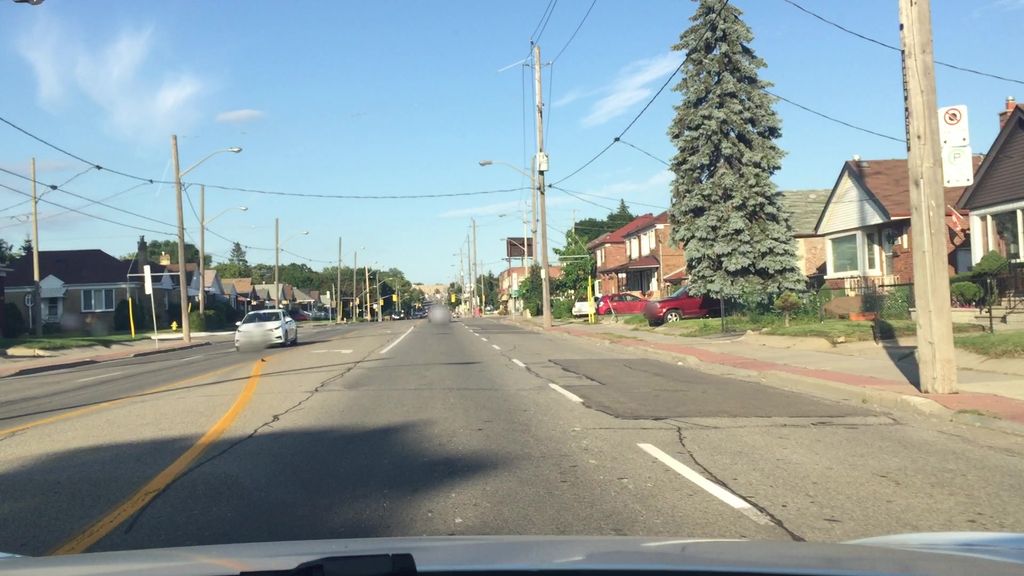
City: toronto